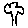
Label: tree